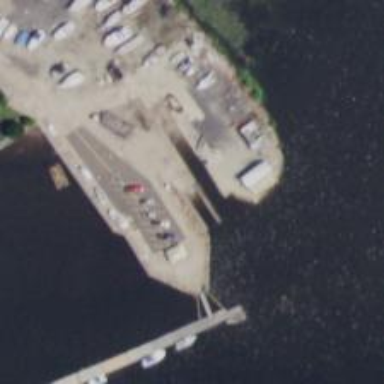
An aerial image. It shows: Slipway on leisure land.